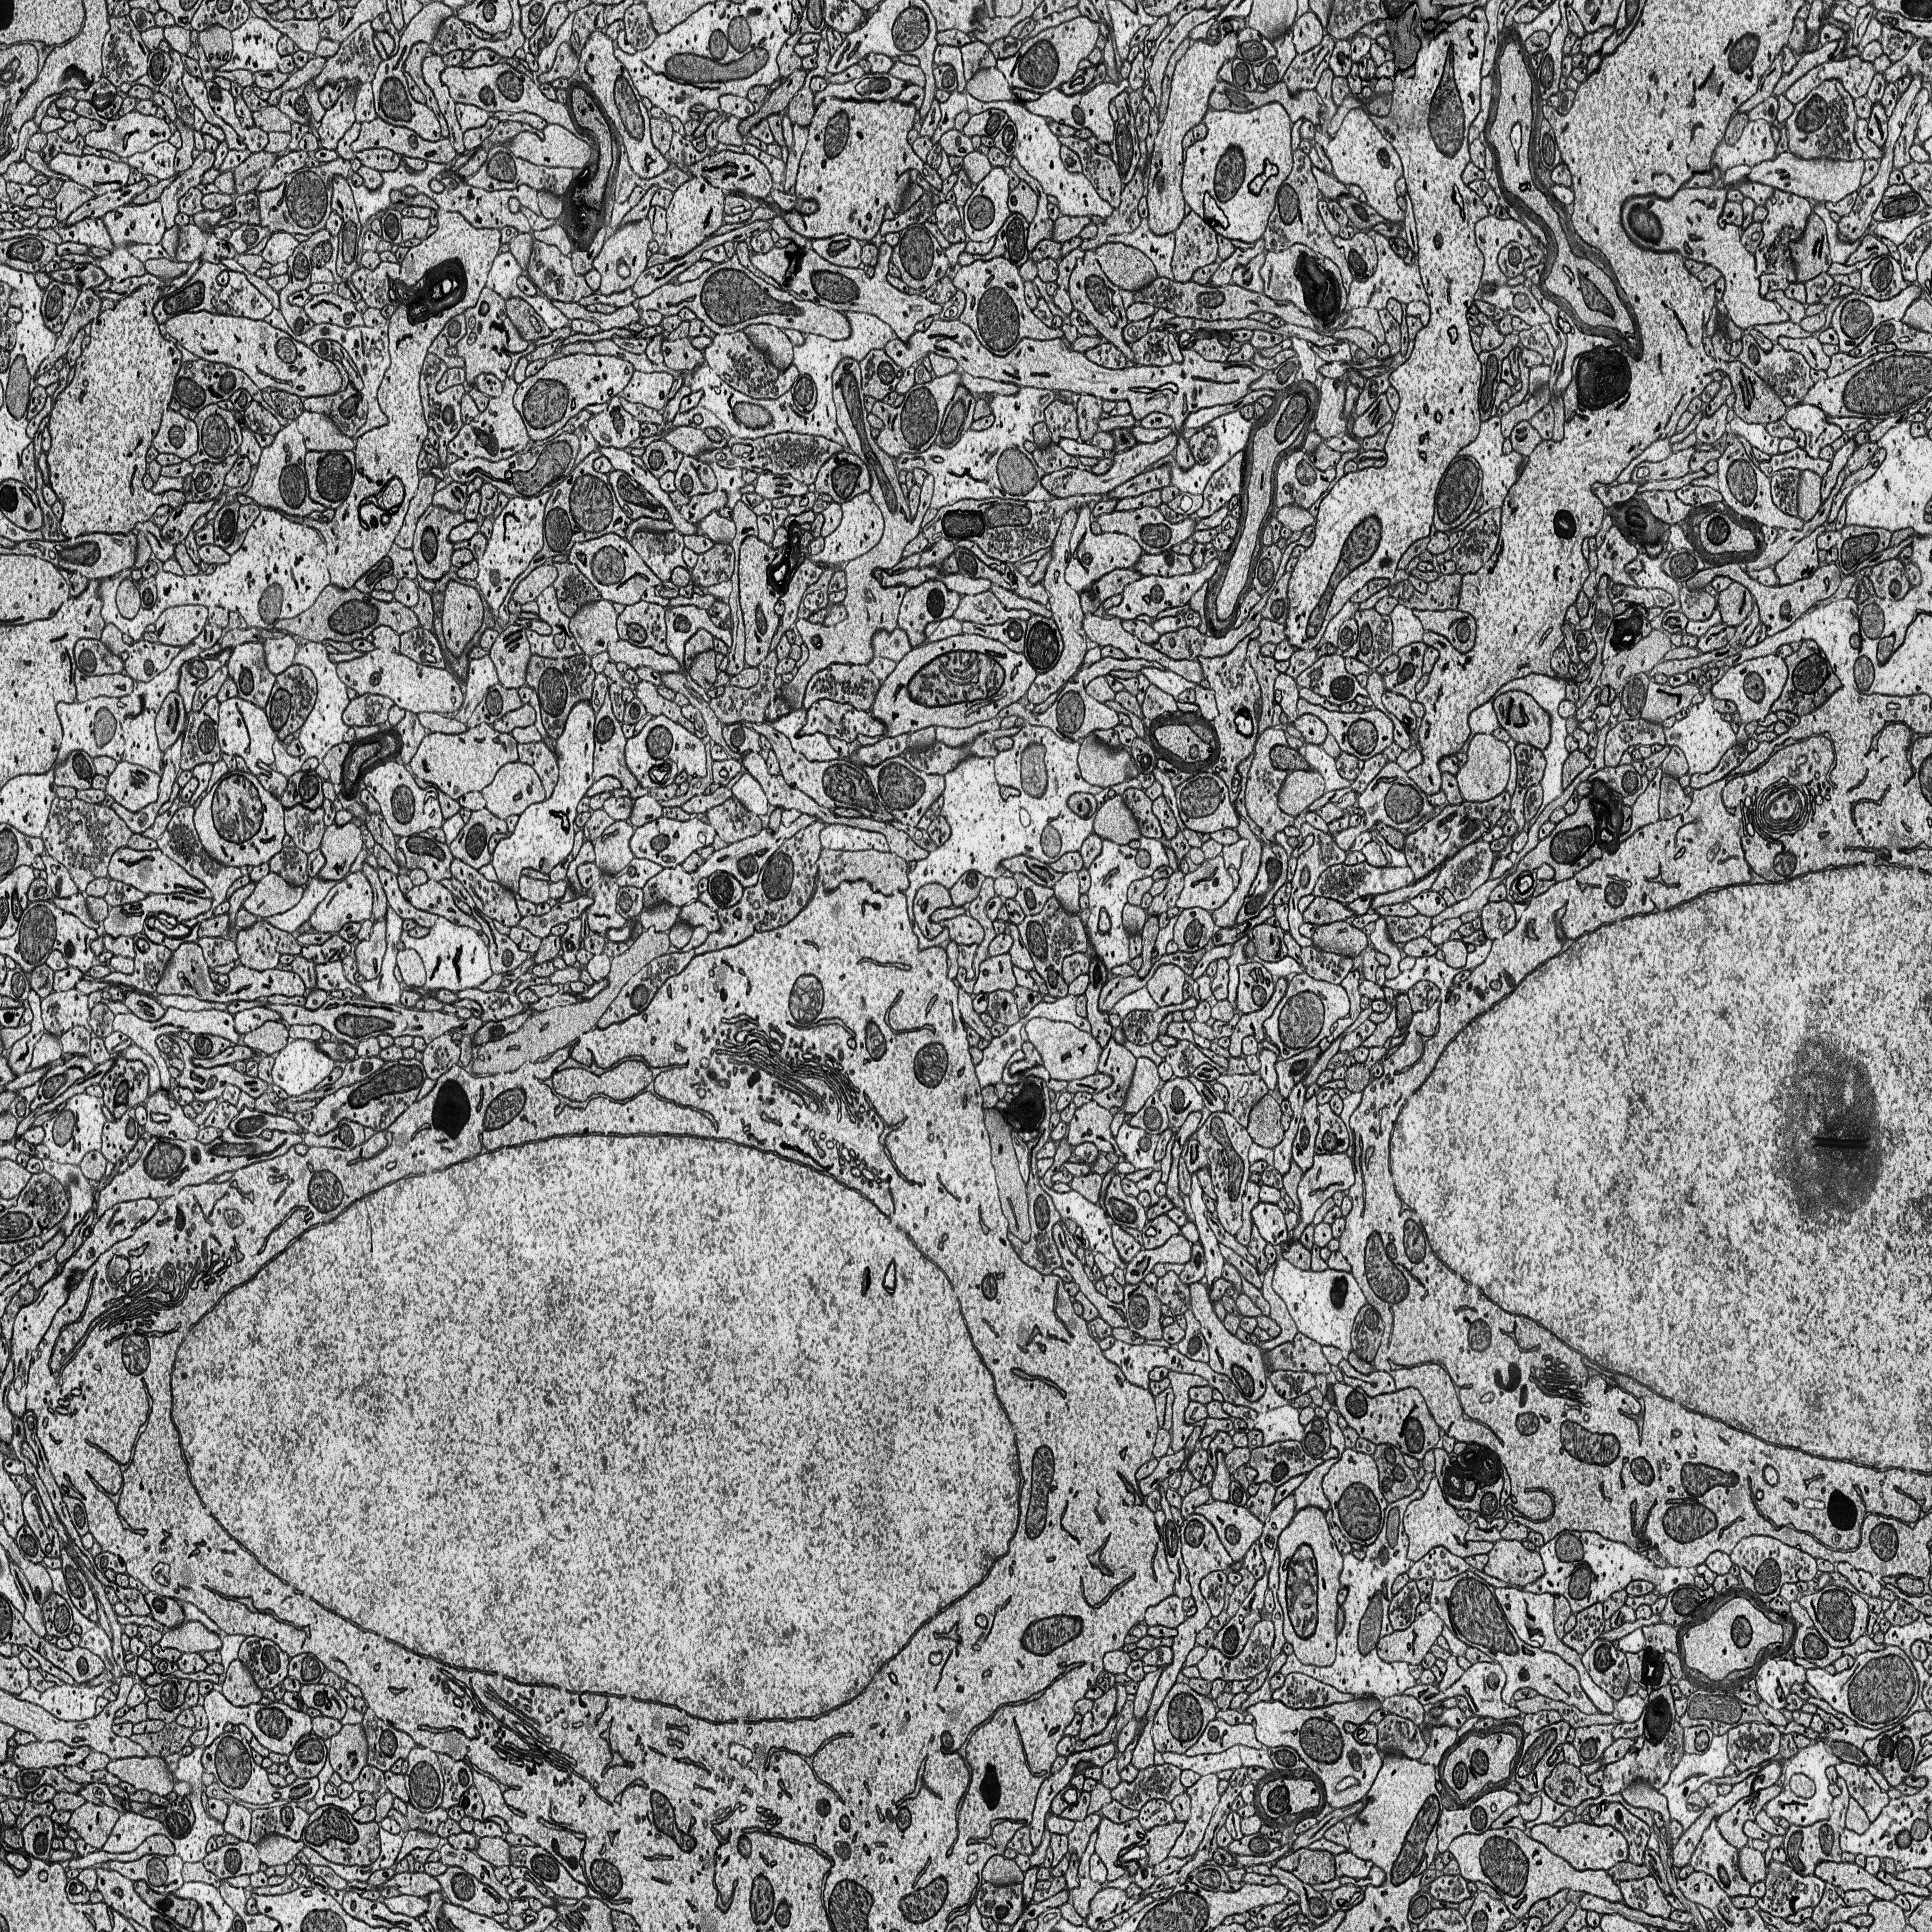
Electron microscopy slice of rat cortex tissue
Slice depth (z): 329
Mitochondria instances in slice: 369